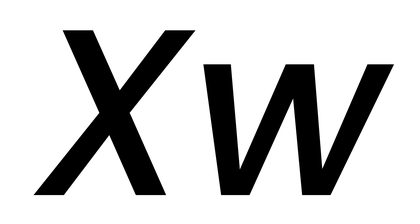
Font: Poppins-MediumItalic